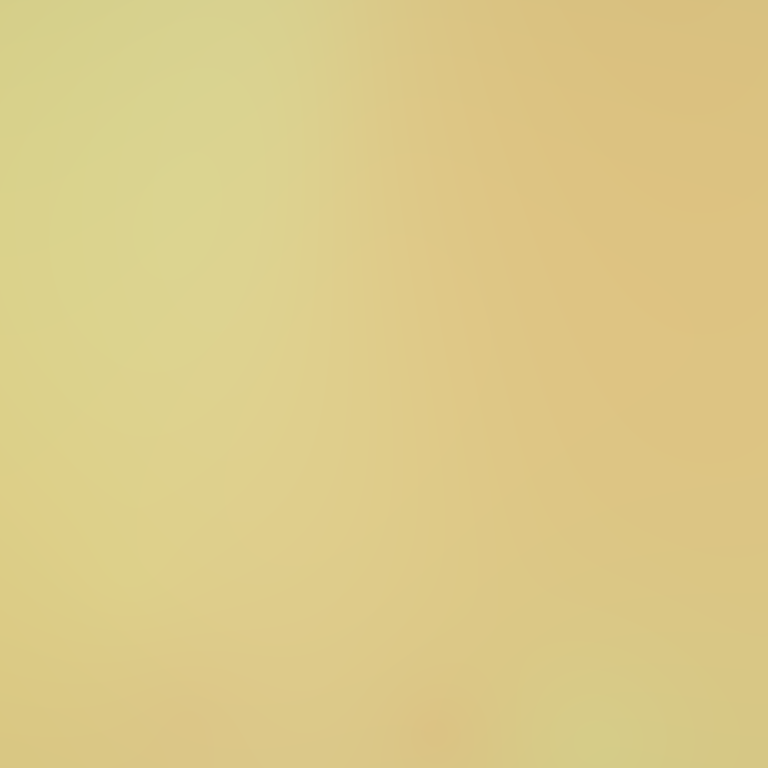
Abstract light effect, smooth gradient from soft yellow to warm beige, calm atmosphere, diffuse light, no room, no furniture, no objects.